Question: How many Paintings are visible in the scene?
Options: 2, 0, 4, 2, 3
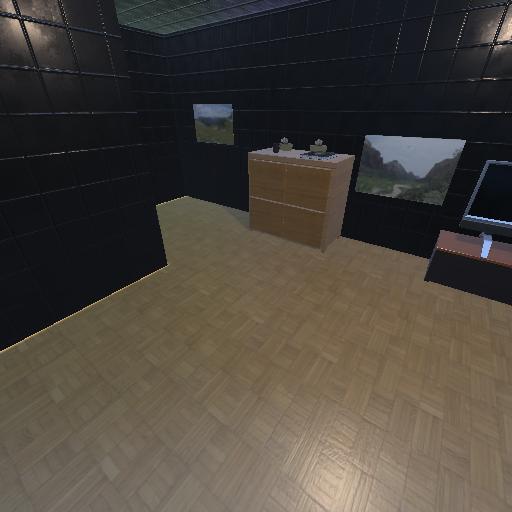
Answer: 2